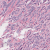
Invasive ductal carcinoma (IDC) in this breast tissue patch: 1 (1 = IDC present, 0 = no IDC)